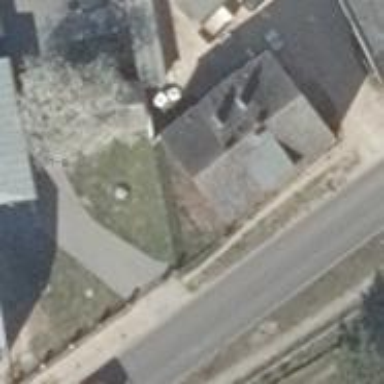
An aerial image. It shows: Simple house.